Field crop: tomato
Growth stage: 2
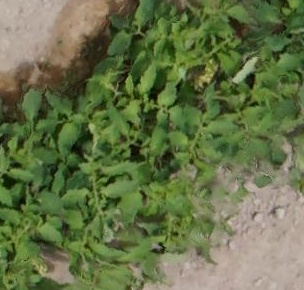
Species: tomato